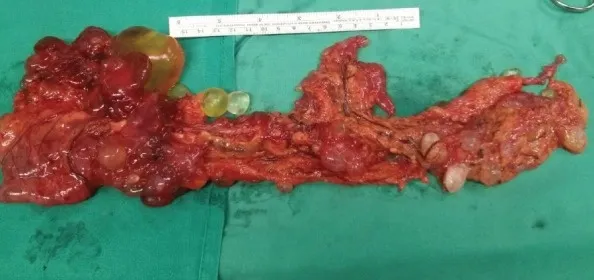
Surgical piece of the omentum.
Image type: medical_photograph (other_medical_photograph)